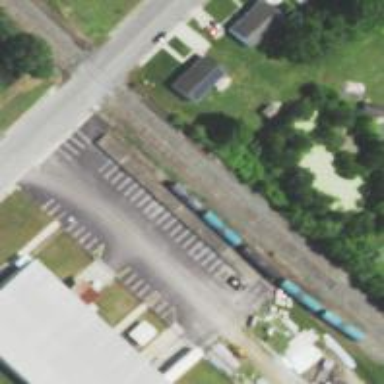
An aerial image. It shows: Railway siding for service.